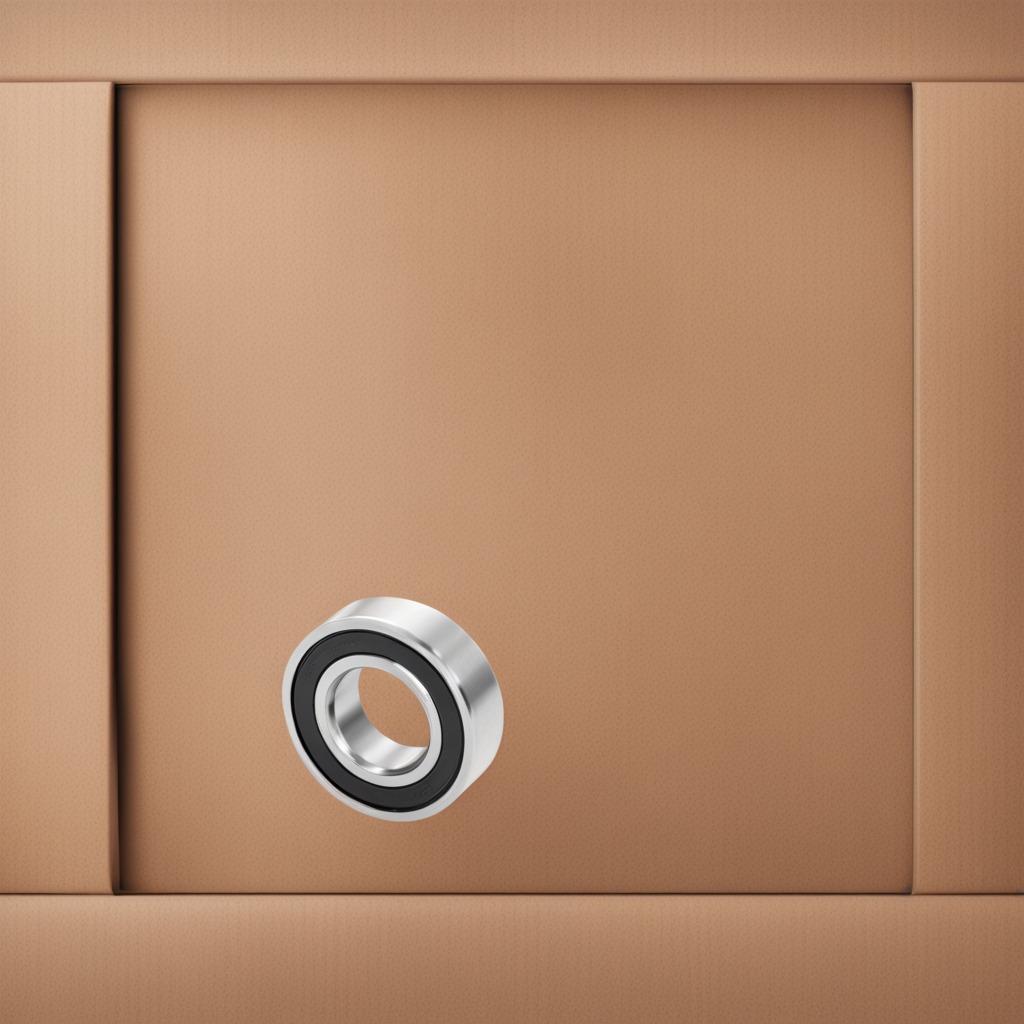
A metal ball bearing is lying on the cardboard box surface.